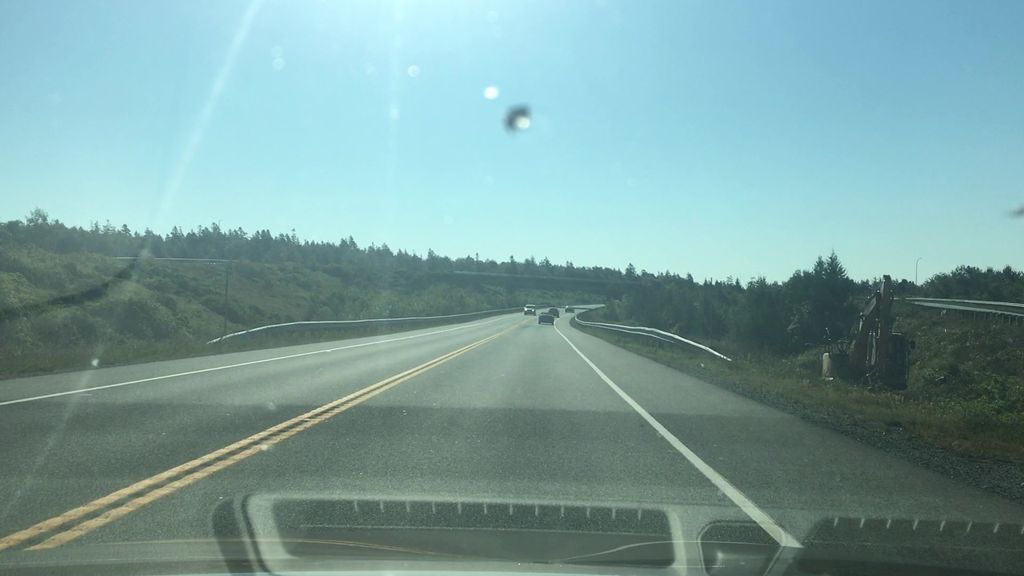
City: halifax